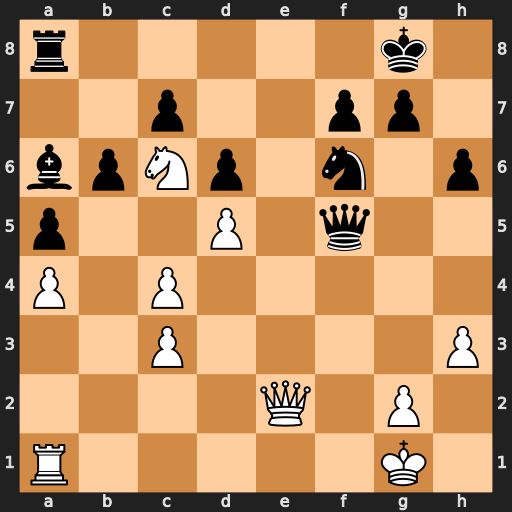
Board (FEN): r5k1/2p2pp1/bpNp1n1p/p2P1q2/P1P5/2P4P/4Q1P1/R5K1
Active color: w
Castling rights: -
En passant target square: -
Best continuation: Ne7+ Kf8 Nxf5